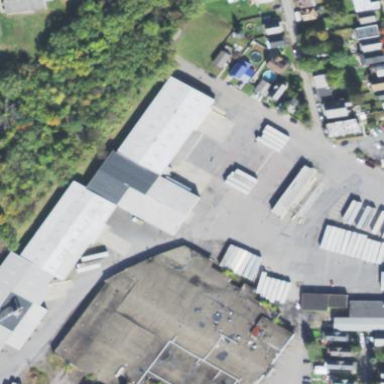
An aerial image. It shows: Commercial building.